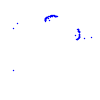
Particle: proton